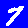
Digit: 7